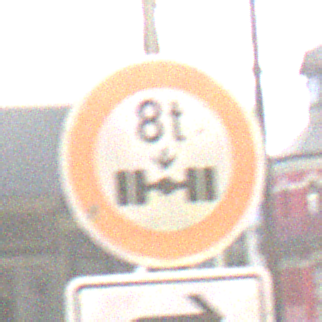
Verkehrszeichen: TatsaechlicheAchslast
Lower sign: RichtungsangabeDurchPfeile5
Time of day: MorningAfternoon
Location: Outdoor (Urban)
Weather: PartlyCloudy
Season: NotSpecified
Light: Natural